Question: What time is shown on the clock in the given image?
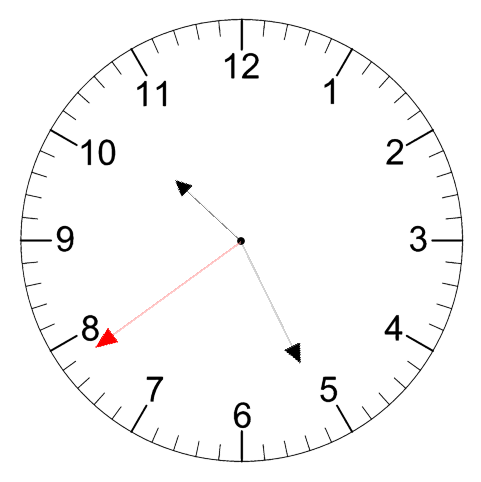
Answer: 10:25:39